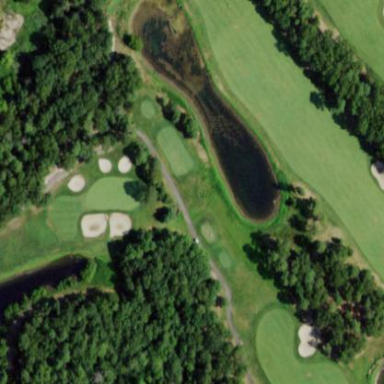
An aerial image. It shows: Golf fairway surrounded by grass.